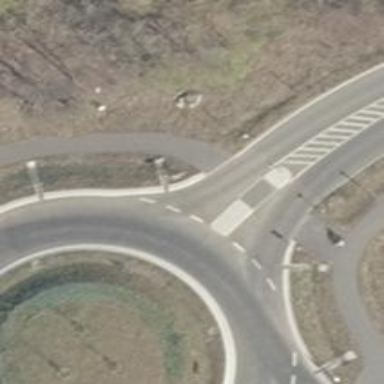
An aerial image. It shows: Tertiary road with asphalt surface and separate sidewalks on both sides.